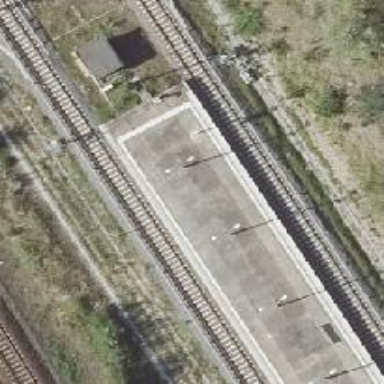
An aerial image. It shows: Railway signal.